Question: Im struggling with some iOS development and I hope someone will be able to help me with an advice. I want to implement a stack of UIViews that will look like a deck of cards. User should be able to swipe out 'cards' with touch. I thought of UIScrollViews with pagingEnabled to give an impression that cards are separate. However, UIScrollView can swipe from horizontally where something appears from left or right side. I want my deck of cards to be in the middle of the screen so the user can swipe cards from the deck without seeing the card appearing on the left or right side.
Also, I was thinking of using Touch Methods ( touchesBegan, touchesMoved, etc.) to move views. It could work... but Im worried that I wont be able to reproduce proper mechanics of the card ( friction, bouncing effect when the swipe is to short and so on..).
Can someone please point me to a proper technique or advice some tutorials? I did some research already but I couldn't find anything that would be helpful.
Here is an image of the effect that I would like to achieve.

And what I want to achieve is to swipe cards out of the deck.
Thanks a lot!
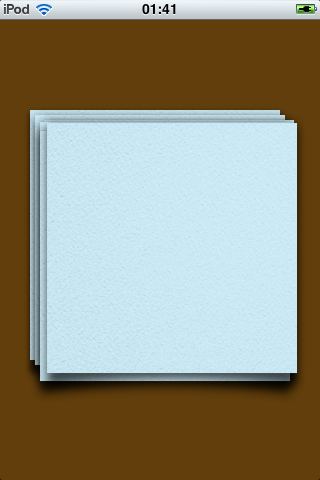
Answer: I guess you want a swipe to take the top card of the stack and "shuffle" it to the bottom of the stack, revealing the second card on the stack, like this:

The animation is much smoother in real life. I had to use a low frame rate to make the animated GIF small.
One way to do this is to create a subclass of 'UIView' that manages the stack of card views. Let's call the manager view a 'BoardView'. We'll give it two public methods: one for shuffling the top card to the bottom, and one for shuffling the bottom card to the top.
'''
@interface BoardView : UIView
- (IBAction)goToNextCard;
- (IBAction)goToPriorCard;
@end
@implementation BoardView {
BOOL _isRestacking;
}
'''
We'll use the '_isRestacking' variable to track whether the board view is animating the movement of a card off to the side.
A 'BoardView' treats all of its subviews as card views. It takes care of stacking them up, with the top card centered. In your screen shot, you offset the lower cards by slightly randomized amounts. We can make it look a little sexier by rotating the lower cards randomly. This method applies a small random rotation to a view:
'''
- (void)jostleSubview:(UIView *)subview {
subview.transform = CGAffineTransformMakeRotation((((double)arc4random() / UINT32_MAX) - .5) * .2);
}
'''
We'll want to apply that to each subview as it's added:
'''
- (void)didAddSubview:(UIView *)subview {
[self jostleSubview:subview];
}
'''
The system sends 'layoutSubviews' whenever a view's size changes, or when a view has been given new subviews. We'll take advantage of that to lay out all of the cards in a stack in the middle of the board view's bounds. But if the view is currently animating a card out of the way, we don't want to do the layout because it would kill the animation.
'''
- (void)layoutSubviews {
if (_isRestacking)
return;
CGRect bounds = self.bounds;
CGPoint center = CGPointMake(CGRectGetMidX(bounds), CGRectGetMidY(bounds));
UIView *topView = self.subviews.lastObject;
CGFloat offset = 10.0f / self.subviews.count;
for (UIView *view in self.subviews.reverseObjectEnumerator) {
view.center = center;
if (view == topView) {
// Make the top card be square to the edges of the screen.
view.transform = CGAffineTransformIdentity;
}
center.x -= offset;
center.y -= offset;
}
}
'''
Now we're ready to handle the shuffling. To "go to the next card", we need to animate moving the top card off to the side, then move it to the bottom of the subview stacking order, and then animate it back to the middle. We also need to nudge the positions of all of the other cards because they've all moved closer to the top of the stack.
'''
- (void)goToNextCard {
if (self.subviews.count < 2)
return;
'''
First, we animate the movement of the top card off to the side. To make it look sexy, we rotate the card as we move it.
'''
UIView *movingView = self.subviews.lastObject;
[UIView animateWithDuration:1 delay:0 options:UIViewAnimationCurveEaseInOut animations:^{
_isRestacking = YES;
CGPoint center = movingView.center;
center.x = -hypotf(movingView.frame.size.width / 2, movingView.frame.size.height / 2);
movingView.center = center;
movingView.transform = CGAffineTransformMakeRotation(-M_PI_4);
}
'''
In the completion block, we move the card to the bottom of the stack.
'''
completion:^(BOOL finished) {
_isRestacking = NO;
[self sendSubviewToBack:movingView];
'''
And to move the now-bottom card back into the stack, and nudge all of the other cards, we'll just call 'layoutSubviews'. But we're not supposed to call 'layoutSubviews' directly, so instead we use the proper APIs: 'setNeedsLayout' followed by 'layoutIfNeeded'. We call 'layoutIfNeeded' inside an animation block so the cards will be animated into their new positions.
'''
[self setNeedsLayout];
[UIView animateWithDuration:1 delay:0 options:UIViewAnimationCurveEaseInOut | UIViewAnimationOptionAllowUserInteraction animations:^{
[self jostleSubview:movingView];
[self layoutIfNeeded];
} completion:nil];
}];
}
'''
That's the end of 'goToNextCard'. We can do 'goToPriorCard' similarly:
'''
- (void)goToPriorCard {
if (self.subviews.count < 2)
return;
UIView *movingView = [self.subviews objectAtIndex:0];
[UIView animateWithDuration:1 delay:0 options:UIViewAnimationOptionCurveEaseInOut animations:^{
_isRestacking = YES;
CGPoint center = movingView.center;
center.x = -movingView.frame.size.height / 2;
movingView.center = center;
movingView.transform = CGAffineTransformMakeRotation(-M_PI_4);
} completion:^(BOOL finished) {
_isRestacking = NO;
UIView *priorTopView = self.subviews.lastObject;
[self bringSubviewToFront:movingView];
[self setNeedsLayout];
[UIView animateWithDuration:1 delay:0 options:UIViewAnimationOptionCurveEaseInOut | UIViewAnimationOptionAllowUserInteraction animations:^{
[self jostleSubview:priorTopView];
[self layoutIfNeeded];
} completion:nil];
}];
}
'''
Once you have 'BoardView', you just need to attach a swipe gesture recognizer that sends it the 'goToNextCard' message, and another swipe gesture recognizer that sends it the 'goToPriorCard' message. And you need to add some subviews to act as cards.
Another detail: to get the edges of the cards to look smooth when they're jostled, you need to set 'UIViewEdgeAntialiasing' to 'YES' in your 'Info.plist'.
You can find my test project here: <URL>